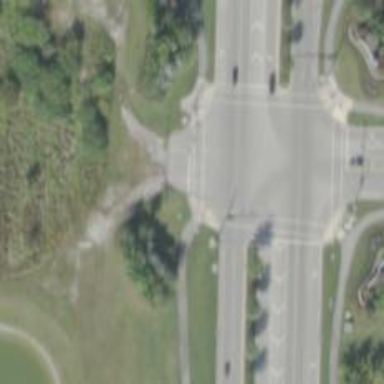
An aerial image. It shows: Uncontrolled crossing along footway.